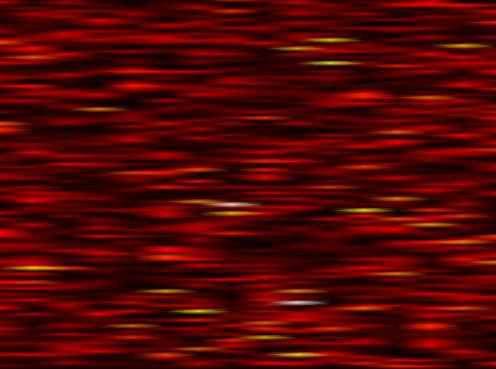
Label: OFDM